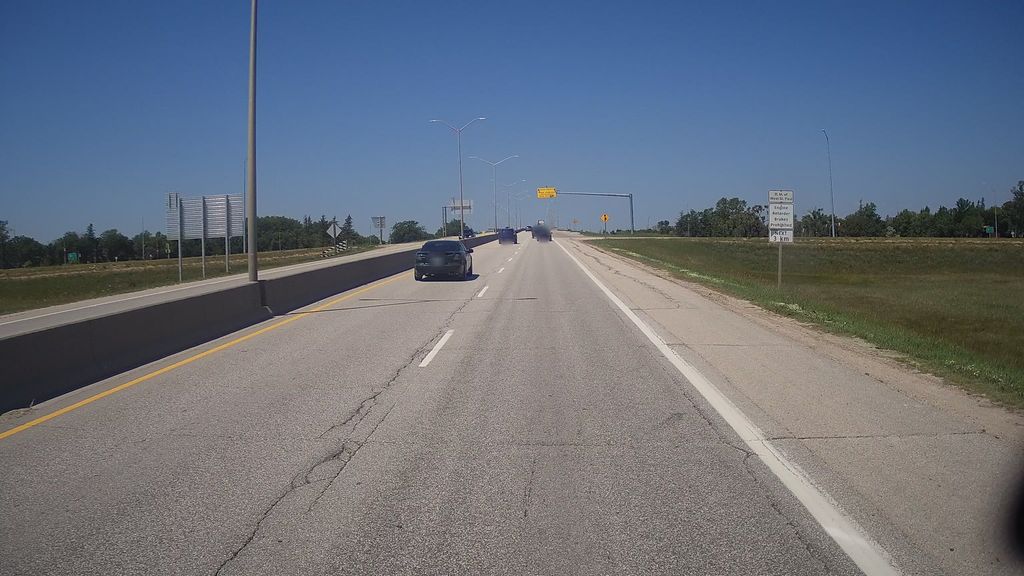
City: winnipeg